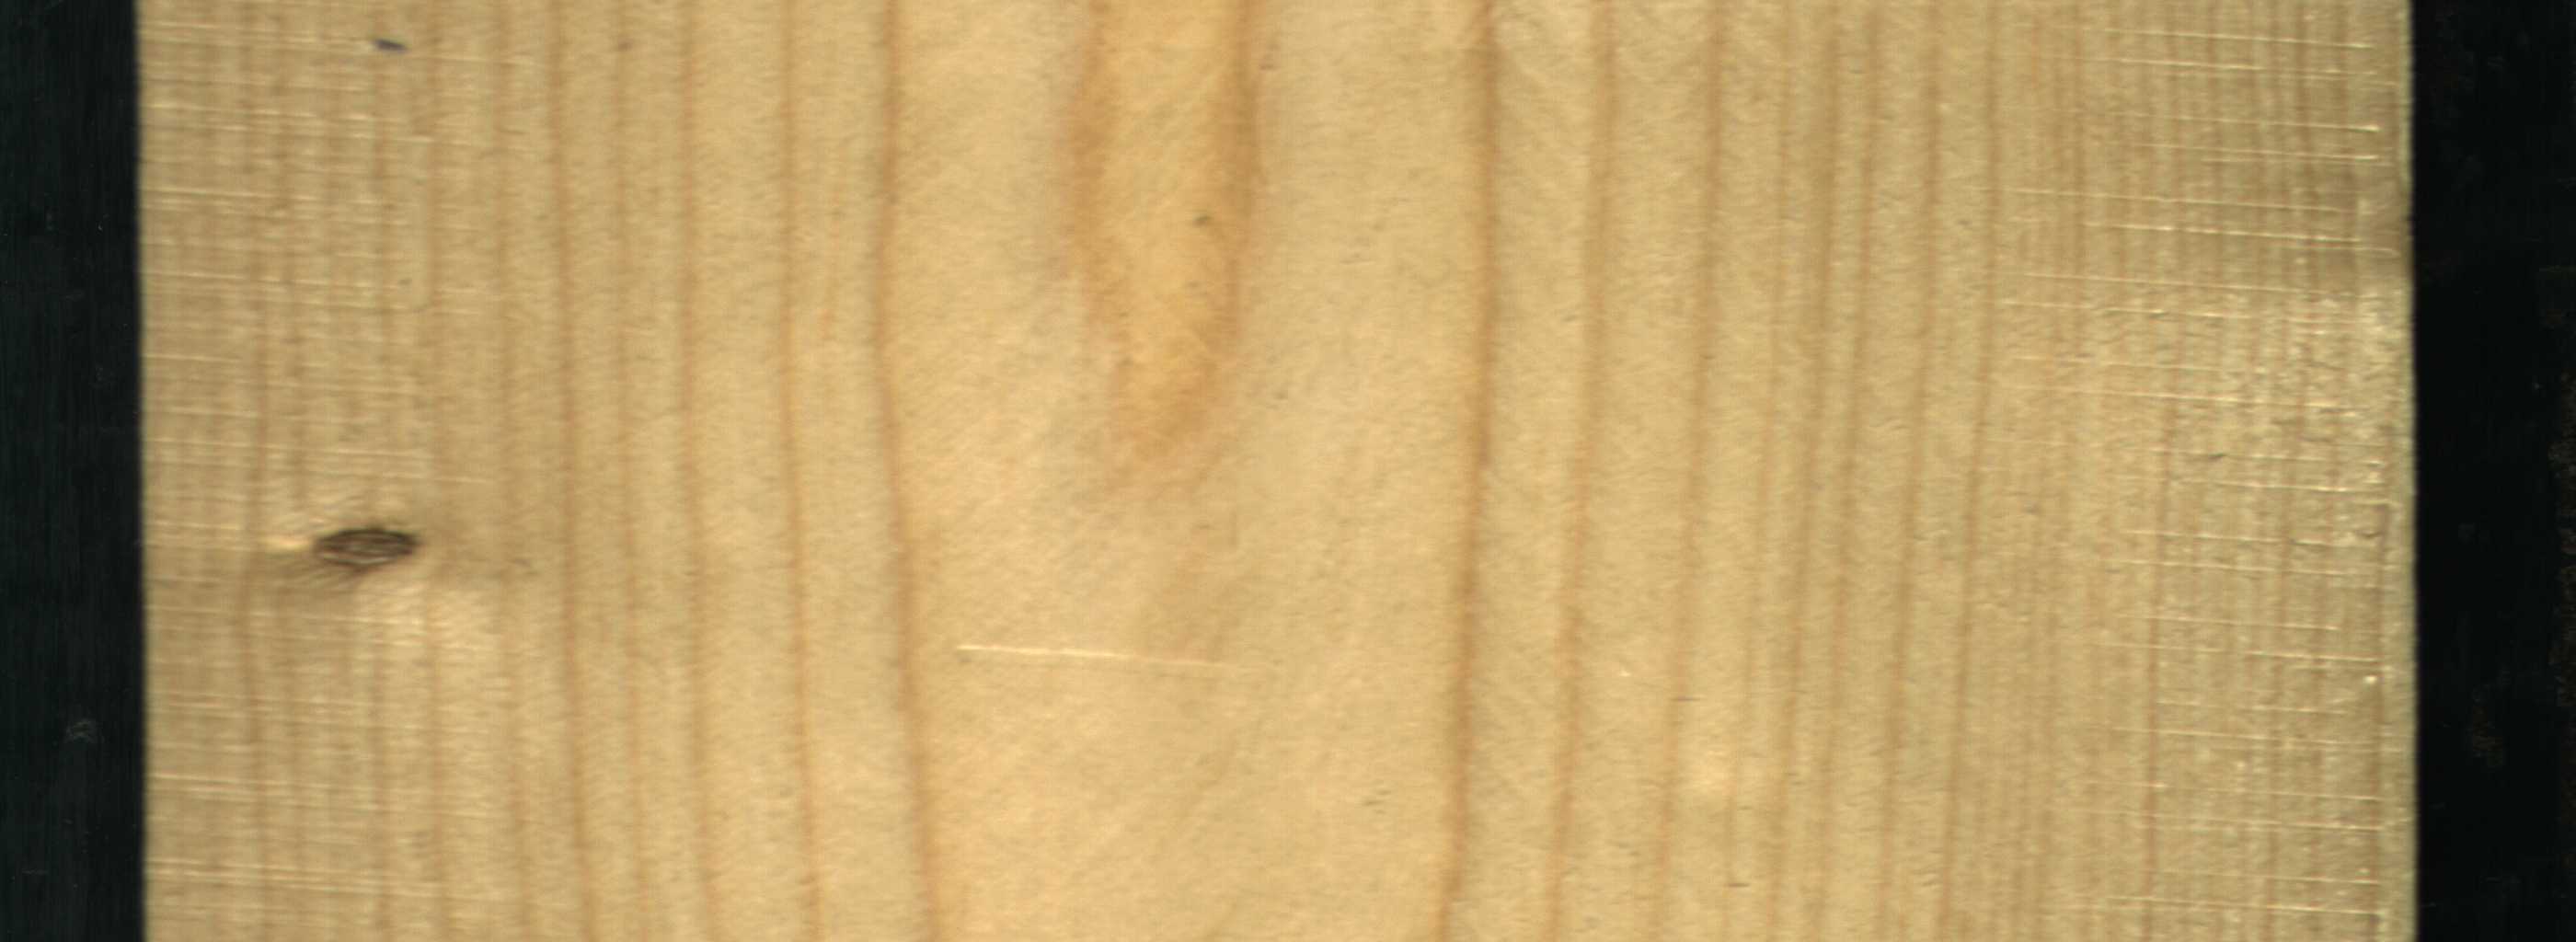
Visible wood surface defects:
Live_Knot